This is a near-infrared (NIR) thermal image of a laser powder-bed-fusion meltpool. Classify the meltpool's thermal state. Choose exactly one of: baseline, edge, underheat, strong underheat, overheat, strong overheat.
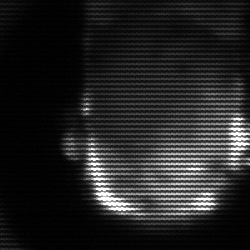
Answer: baseline